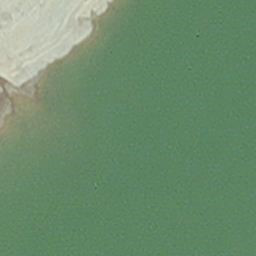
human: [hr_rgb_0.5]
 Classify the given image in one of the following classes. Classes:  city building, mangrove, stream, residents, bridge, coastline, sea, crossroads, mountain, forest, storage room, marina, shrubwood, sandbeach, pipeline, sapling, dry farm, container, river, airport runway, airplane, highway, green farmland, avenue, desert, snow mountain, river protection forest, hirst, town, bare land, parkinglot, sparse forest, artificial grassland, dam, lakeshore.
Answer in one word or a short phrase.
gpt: hirst